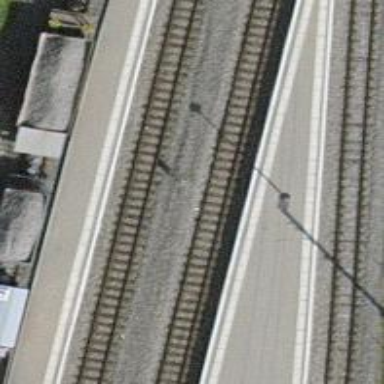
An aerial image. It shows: Stop for light rail public transport on the railway.